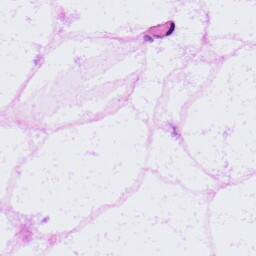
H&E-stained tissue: LymphNode